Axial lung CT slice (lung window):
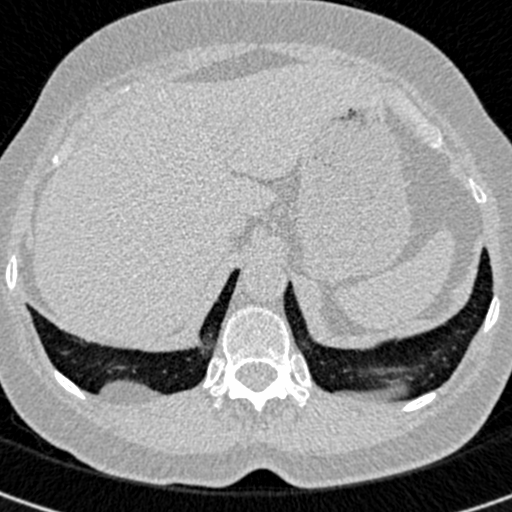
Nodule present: no